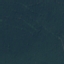
Land use / land cover: Forest